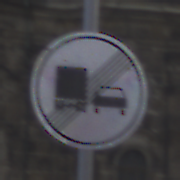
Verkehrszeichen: EndeUeberholverbotKraftfahrzeuge
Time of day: MorningAfternoon
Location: Outdoor (Urban)
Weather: PartlyCloudy
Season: NotSpecified
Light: Natural